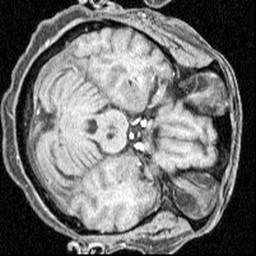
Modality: angio
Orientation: axial
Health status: ill
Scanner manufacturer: siemens
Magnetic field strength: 1.5 T
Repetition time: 0.039 s
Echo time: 0.00502 s